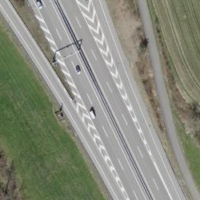
EUNIS habitat code: 57
Species observed at this site:
Milvus milvus